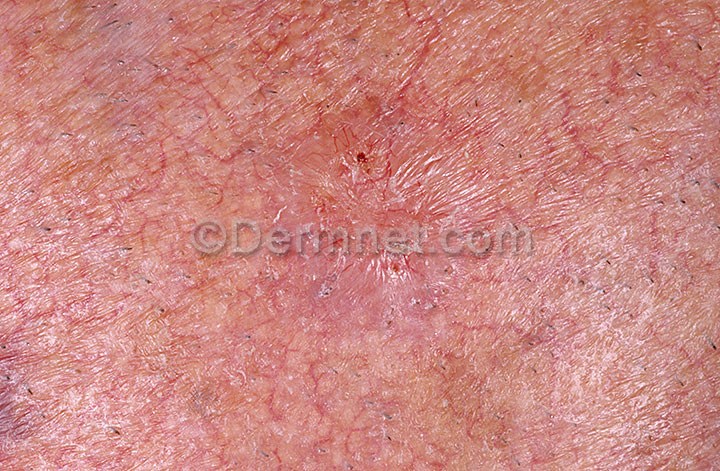
Disease: Actinic Keratosis Basal Cell Carcinoma and other Malignant Lesions